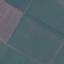
Label: AnnualCrop